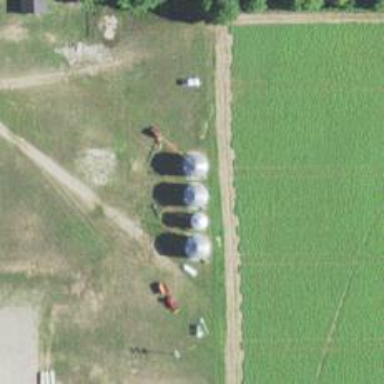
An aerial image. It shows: Silo.